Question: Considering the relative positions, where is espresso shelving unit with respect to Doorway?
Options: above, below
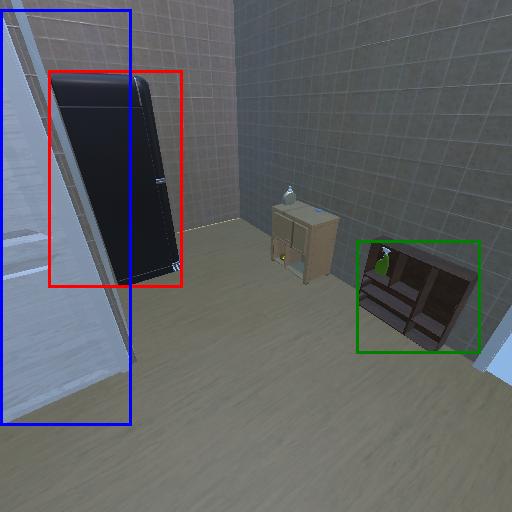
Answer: above